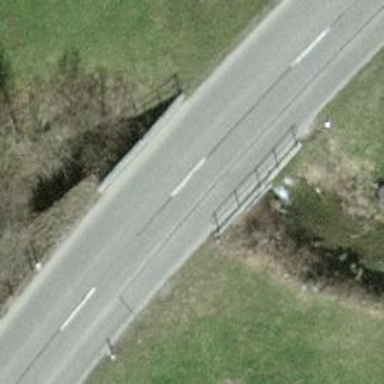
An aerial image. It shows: Secondary road with bridge.